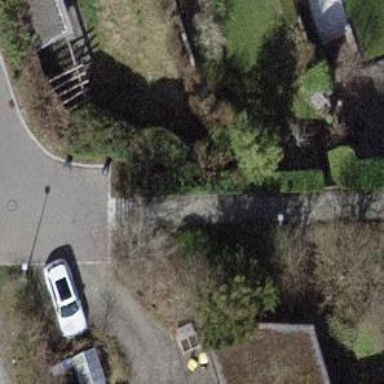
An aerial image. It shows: Road with steps.